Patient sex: M
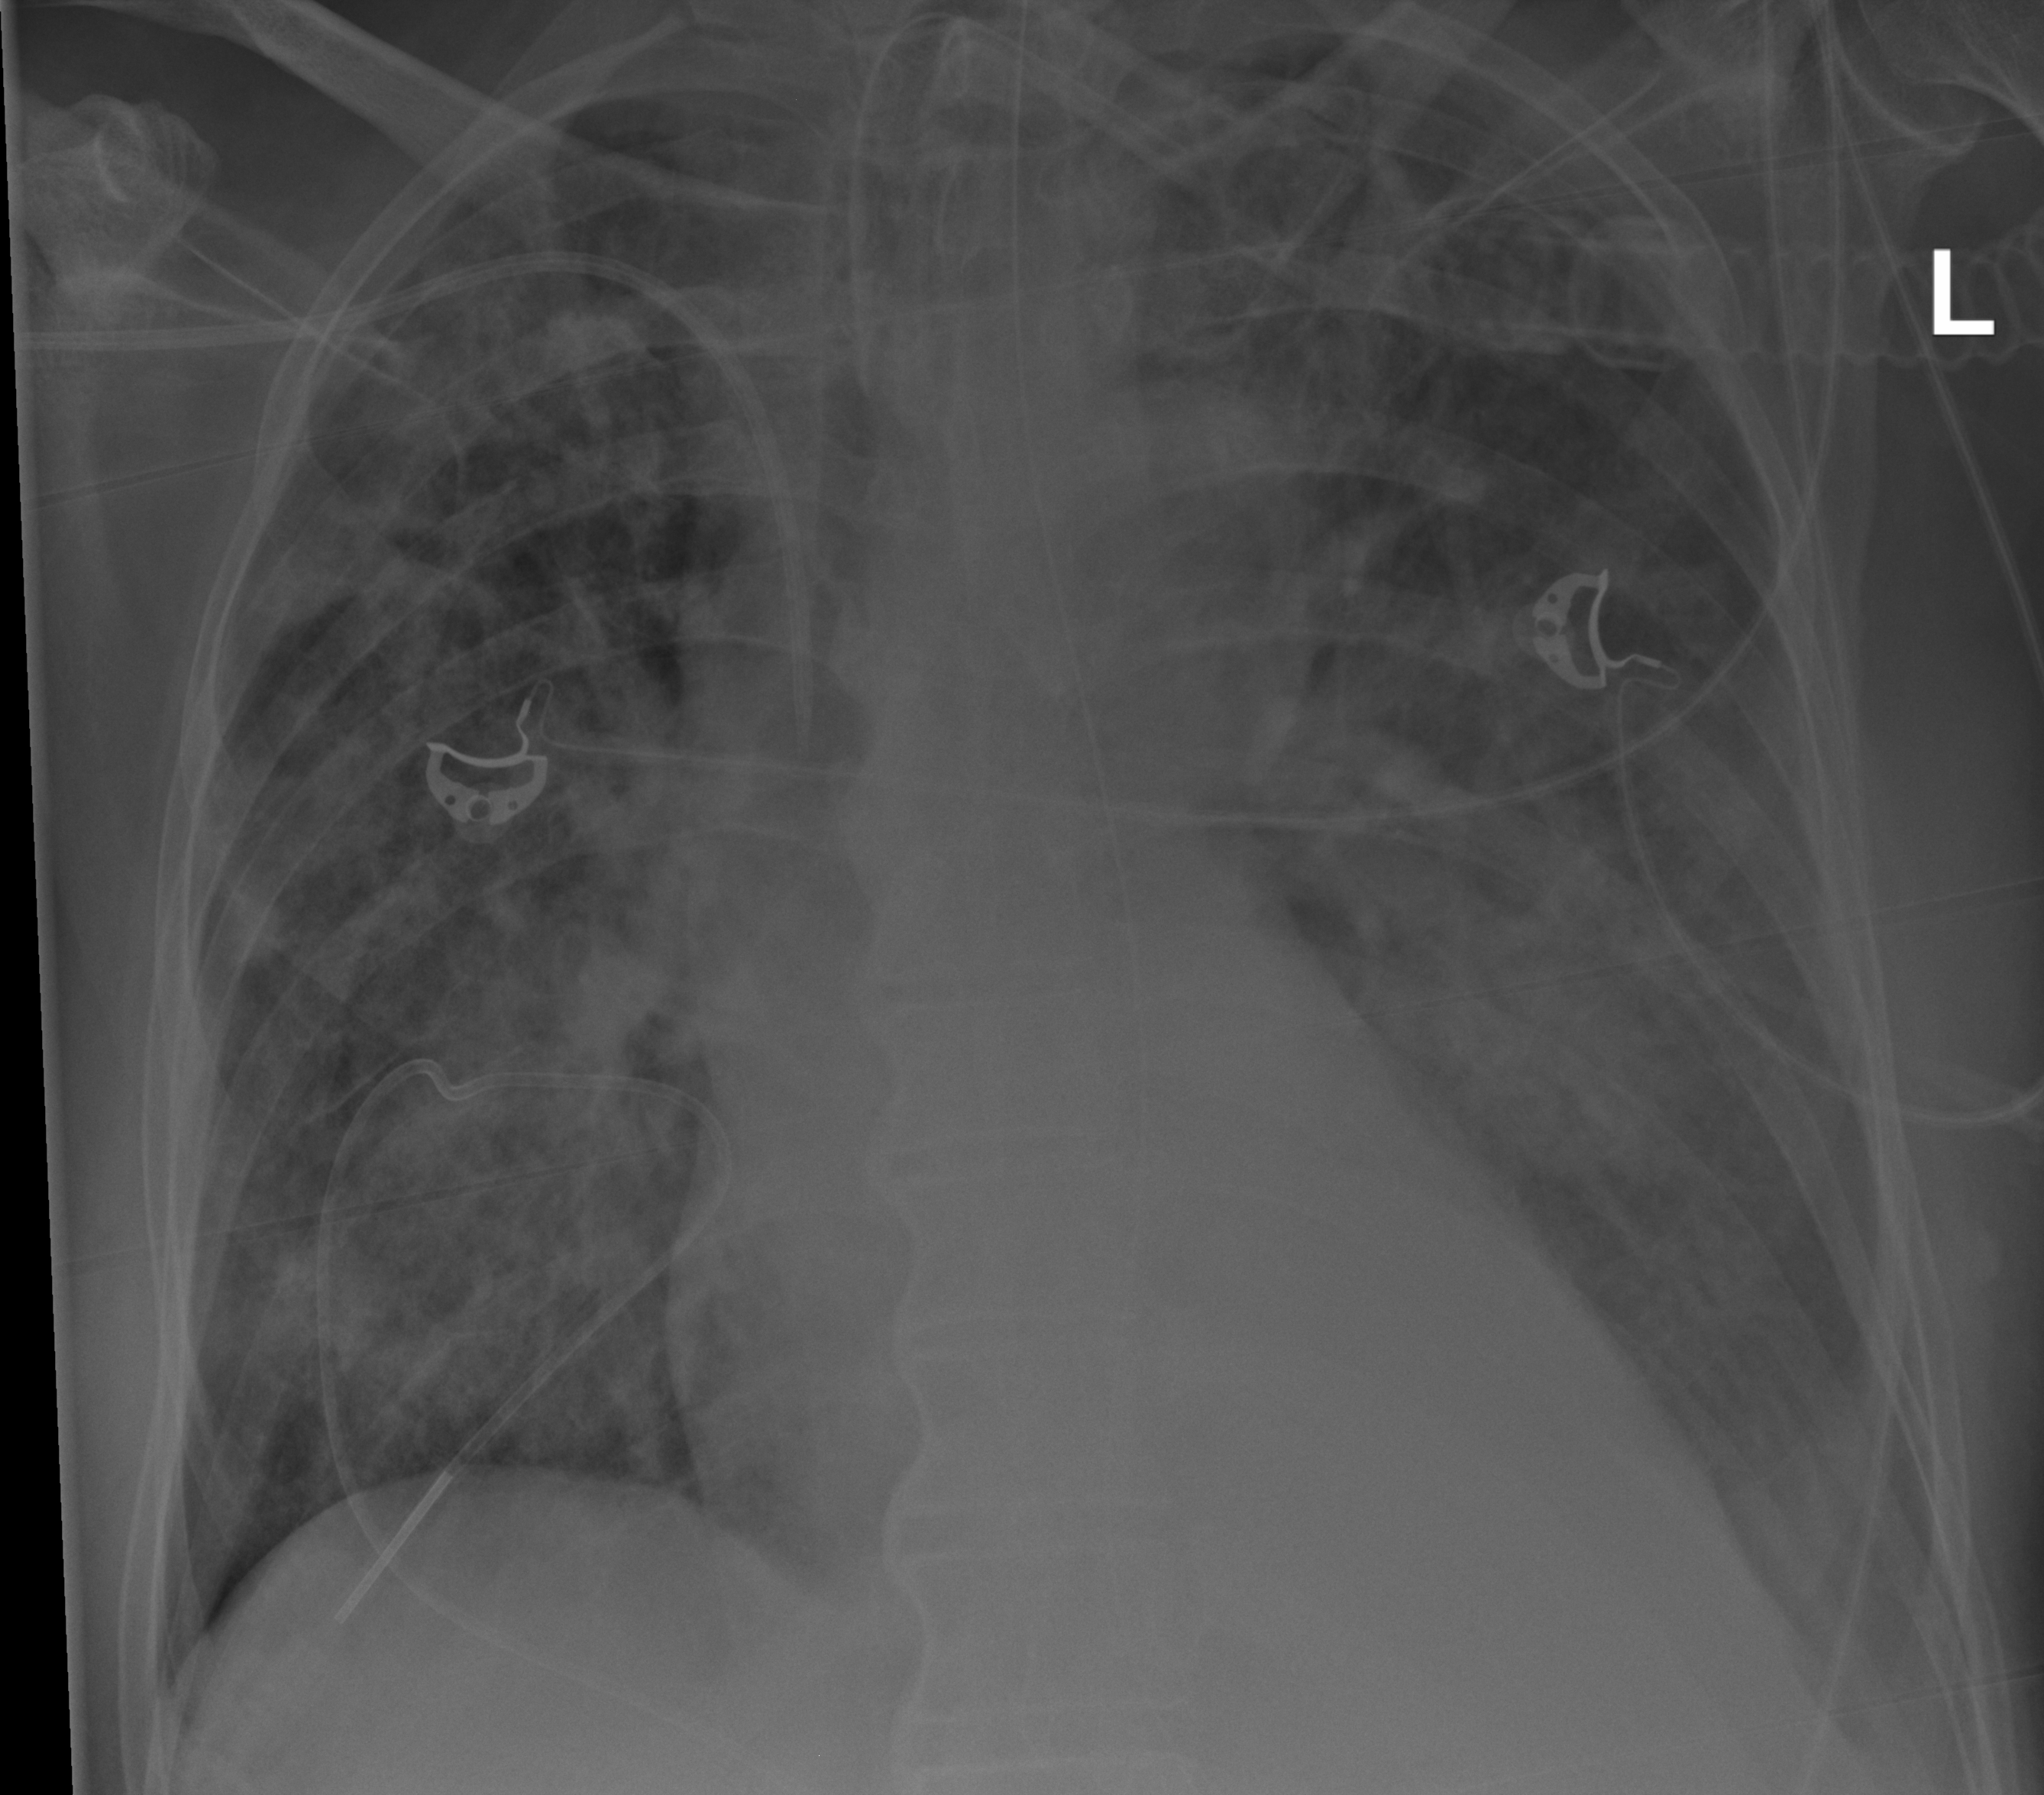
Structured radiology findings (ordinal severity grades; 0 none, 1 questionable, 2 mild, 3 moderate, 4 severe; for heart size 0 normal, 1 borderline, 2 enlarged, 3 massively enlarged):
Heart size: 0
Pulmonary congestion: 2
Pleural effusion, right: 0
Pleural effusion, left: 2
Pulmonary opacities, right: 3
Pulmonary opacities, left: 3
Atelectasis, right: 2
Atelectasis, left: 2